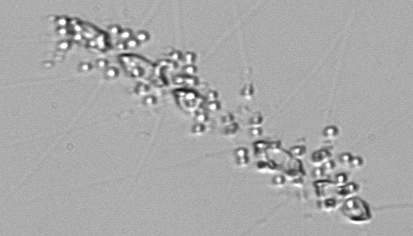
Label: Chaetoceros_didymus_TAG_external_flagellate